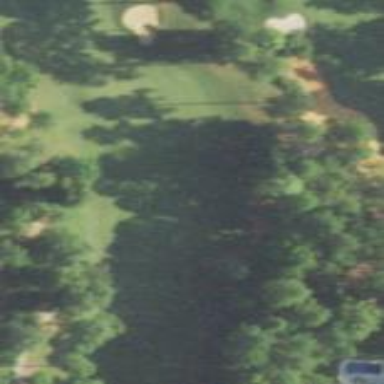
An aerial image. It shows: Golf fairway surrounded by grass.